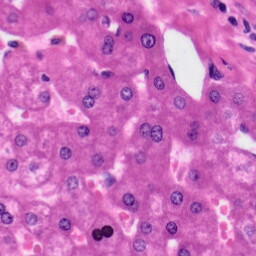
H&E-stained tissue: Liver